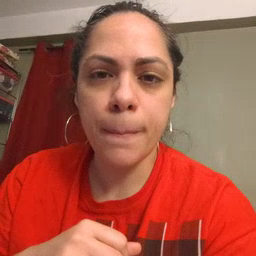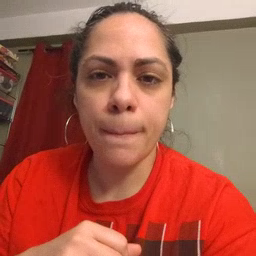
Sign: hen